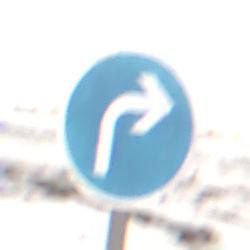
Verkehrszeichen: VorgeschriebeneFahrtrichtungRechts
Umgebung: Outdoor, Nature
Tageszeit: MorningAfternoon
Wetter: Overcast
Licht: Natural
Jahreszeit: Winter
Kontrast: LowContrast